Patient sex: F
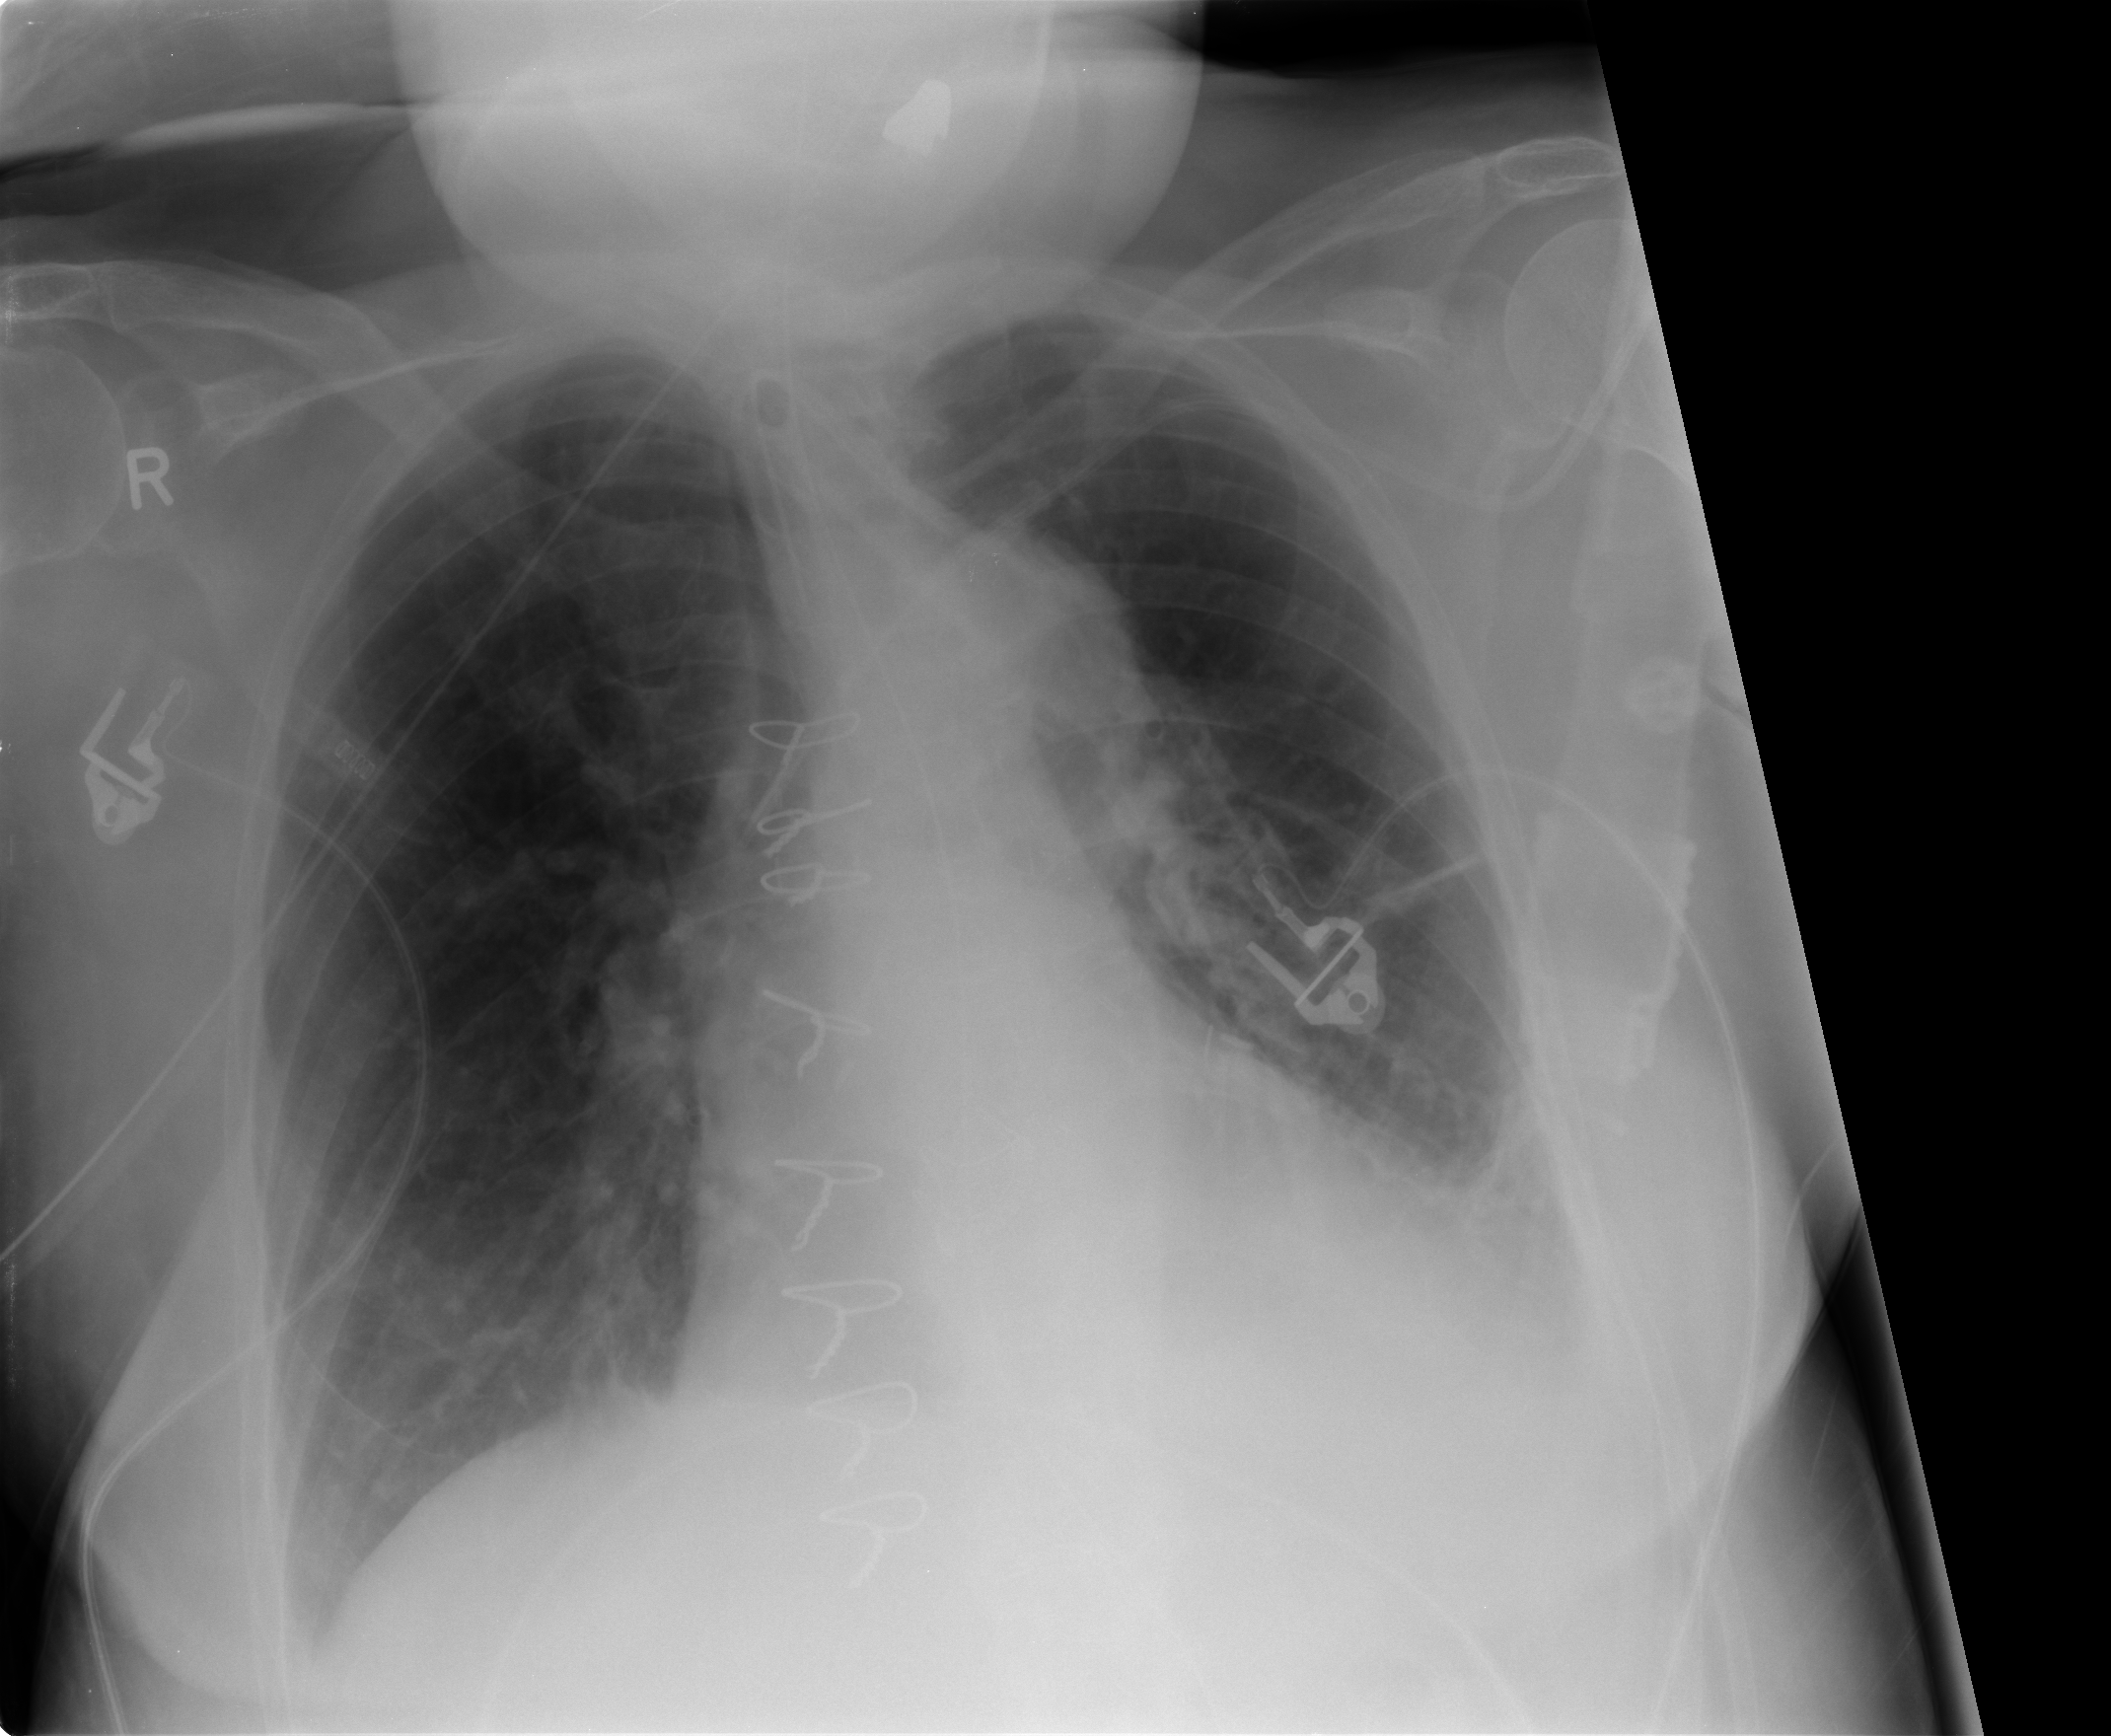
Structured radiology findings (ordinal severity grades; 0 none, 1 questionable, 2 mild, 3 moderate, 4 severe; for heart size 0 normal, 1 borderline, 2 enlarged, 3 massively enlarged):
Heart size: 2
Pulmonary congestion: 2
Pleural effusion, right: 0
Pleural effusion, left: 2
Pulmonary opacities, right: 0
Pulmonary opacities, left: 0
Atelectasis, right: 2
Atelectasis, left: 2